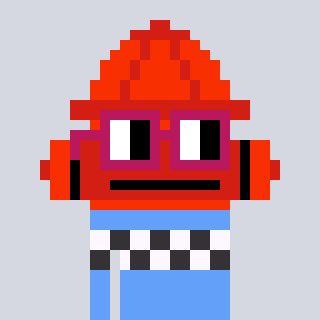
a pixel art character with square dark red glasses, a fire hydrant-shaped head and a blue-colored body on a cool background